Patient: sex F, age 31
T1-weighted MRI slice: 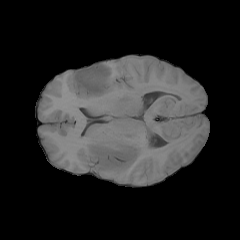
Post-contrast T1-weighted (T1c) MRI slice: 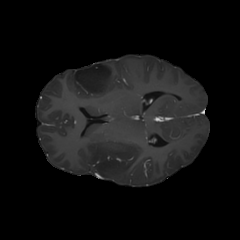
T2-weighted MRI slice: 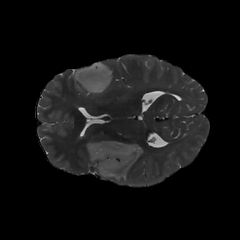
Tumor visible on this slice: yes
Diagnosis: Astrocytoma, IDH-mutant
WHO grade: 2